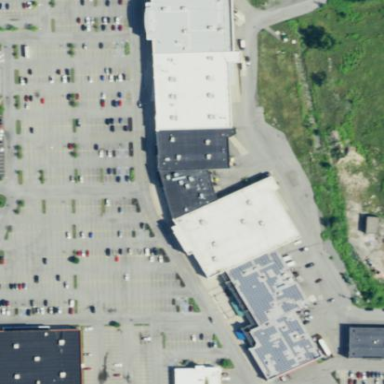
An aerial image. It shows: Retail area.